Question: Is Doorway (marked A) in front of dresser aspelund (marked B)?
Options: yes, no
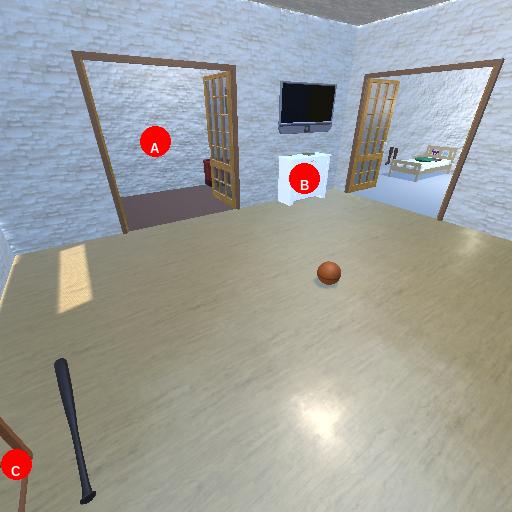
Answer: yes